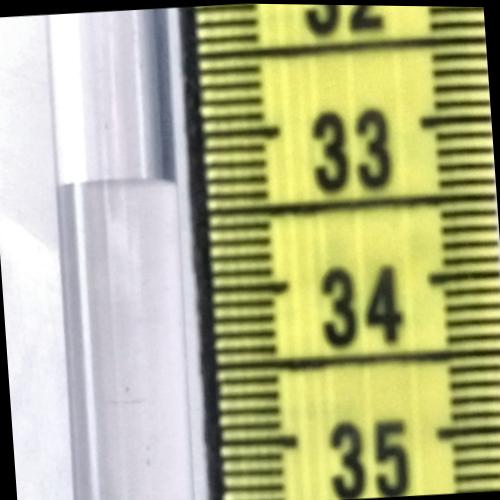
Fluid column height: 33.3 cm